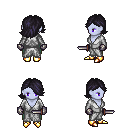
a pixel art fantasy rpg character, female body template, dark elf, purple skin, white robe, teal pants, raven swoop hairstyle, metal gloves, gold boots, dagger, four views (front, back, left, right), 2x2 character sprite sheet, small pixel art, hard edges, no anti-aliasing